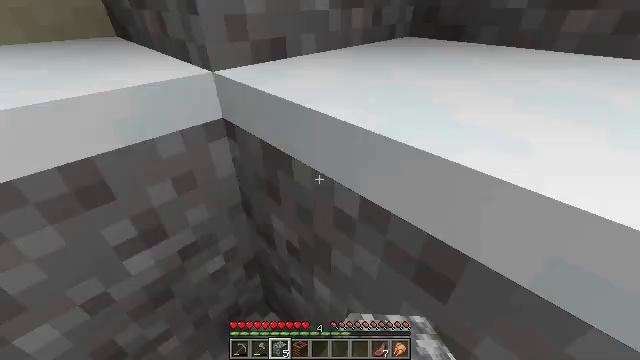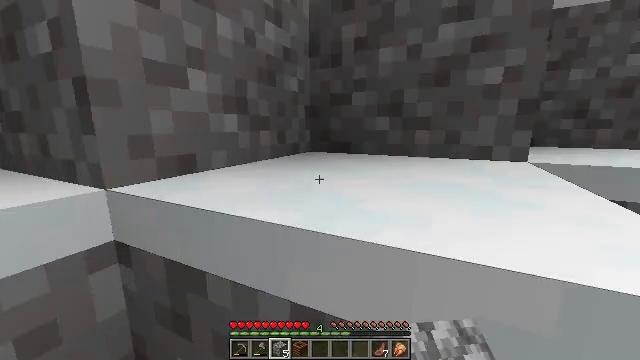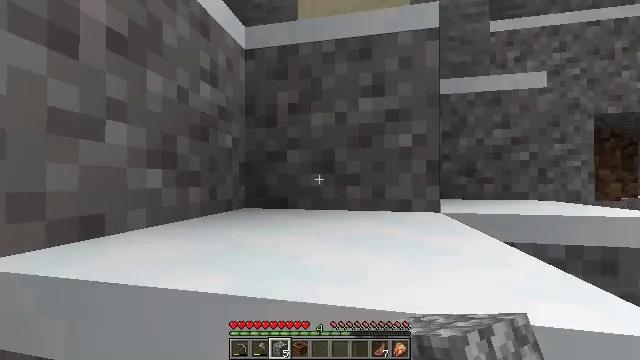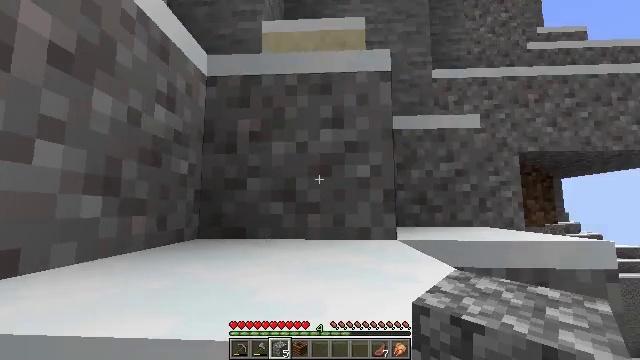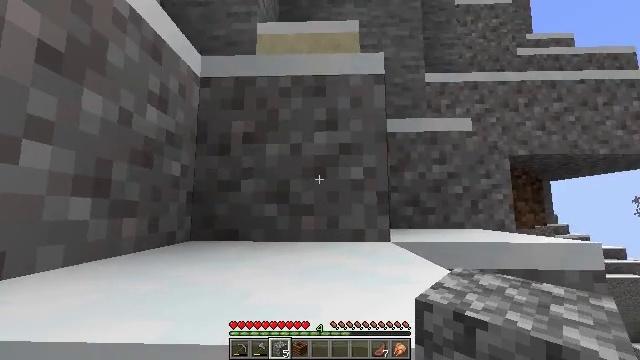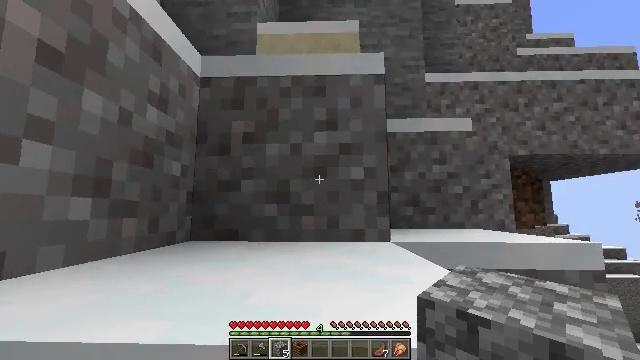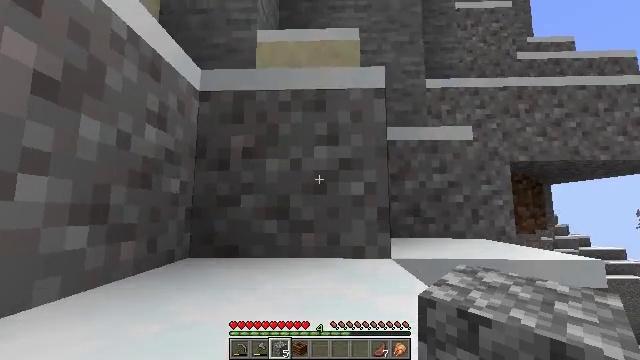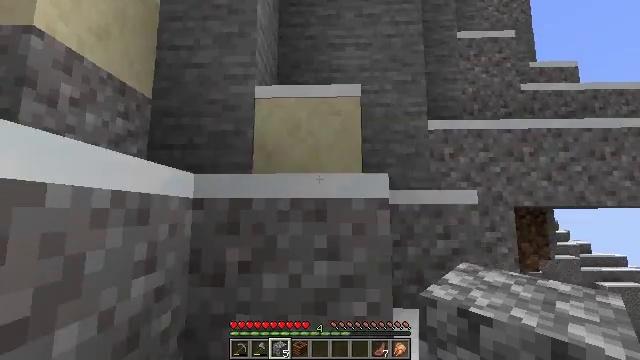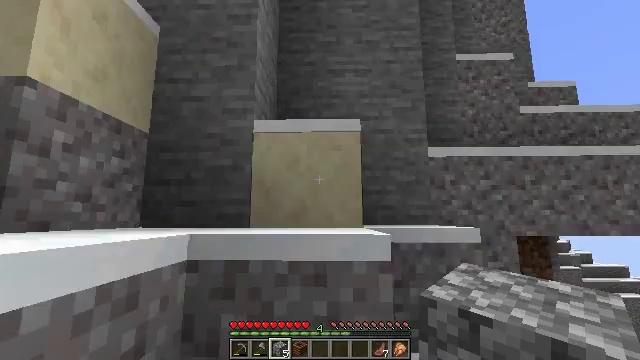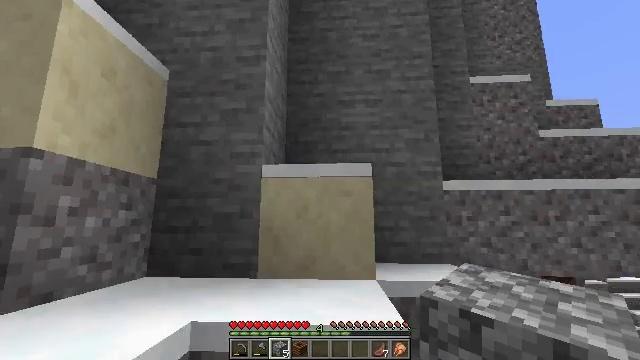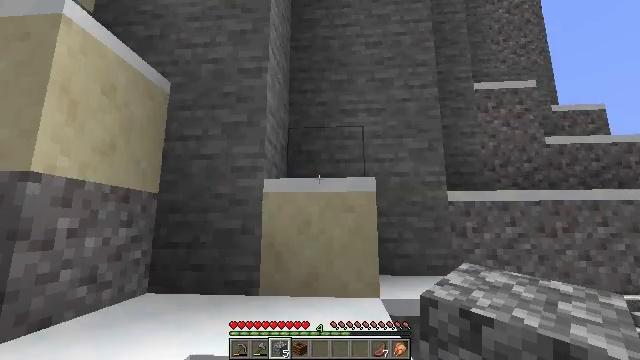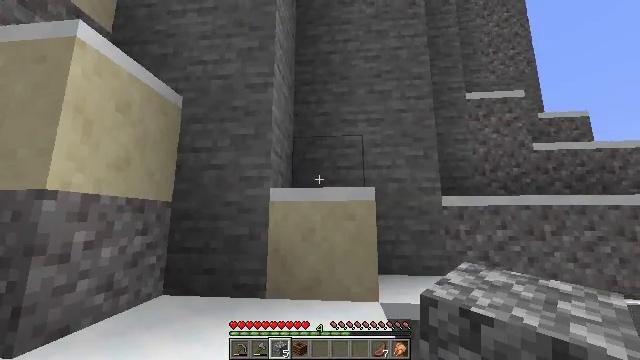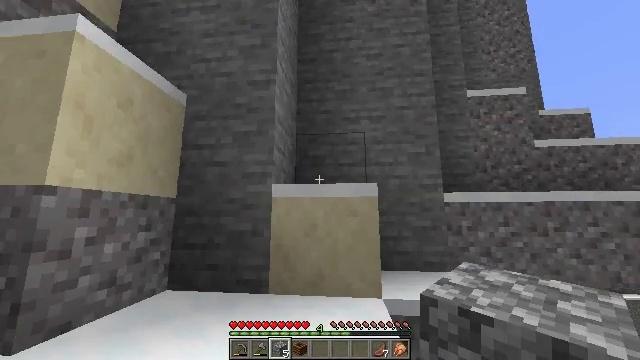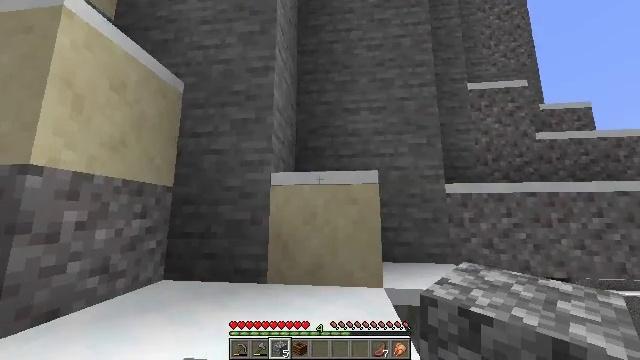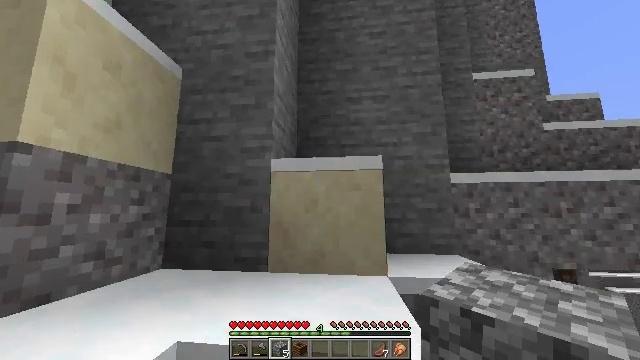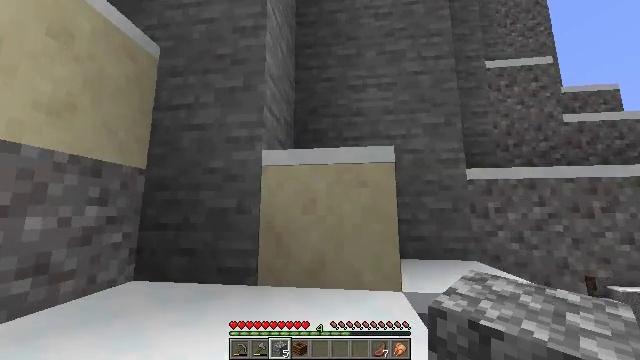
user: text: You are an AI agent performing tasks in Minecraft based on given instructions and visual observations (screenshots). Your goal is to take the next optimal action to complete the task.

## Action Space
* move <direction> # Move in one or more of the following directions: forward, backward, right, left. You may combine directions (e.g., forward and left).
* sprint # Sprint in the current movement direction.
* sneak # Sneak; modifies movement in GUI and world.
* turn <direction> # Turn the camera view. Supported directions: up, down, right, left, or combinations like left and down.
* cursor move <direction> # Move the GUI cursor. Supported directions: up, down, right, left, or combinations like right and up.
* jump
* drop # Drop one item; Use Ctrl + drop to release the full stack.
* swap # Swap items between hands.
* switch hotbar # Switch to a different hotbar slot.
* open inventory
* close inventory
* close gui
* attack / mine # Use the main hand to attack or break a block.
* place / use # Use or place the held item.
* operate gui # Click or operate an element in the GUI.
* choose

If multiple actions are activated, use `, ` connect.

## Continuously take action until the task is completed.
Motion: motion action
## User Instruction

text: Break the lime bed to pick it up.
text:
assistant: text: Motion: sneak, turn right and up
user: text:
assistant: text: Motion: sneak, turn right and up
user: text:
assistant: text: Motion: sneak, turn right and up
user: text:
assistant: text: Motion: sneak, turn right
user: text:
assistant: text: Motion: move forward, sneak
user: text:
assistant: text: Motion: move forward, sneak, jump
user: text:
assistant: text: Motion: move forward, jump
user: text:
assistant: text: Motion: move forward, turn up, jump
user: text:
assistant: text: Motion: move forward, sprint, turn left and up, jump
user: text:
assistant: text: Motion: move forward, sprint, jump
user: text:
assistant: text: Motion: move forward, sprint, jump
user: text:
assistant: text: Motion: move forward, sprint, jump
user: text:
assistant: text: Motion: move forward, sprint
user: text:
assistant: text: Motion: move forward, sprint
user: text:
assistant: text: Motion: move forward, sprint
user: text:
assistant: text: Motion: move forward, sprint, turn down
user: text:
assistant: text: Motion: sprint, turn down
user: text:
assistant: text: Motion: turn down
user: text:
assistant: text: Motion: turn down
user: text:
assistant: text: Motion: no_op
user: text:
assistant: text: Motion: turn left
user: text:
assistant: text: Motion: turn left and up
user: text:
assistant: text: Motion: move forward, turn left and up
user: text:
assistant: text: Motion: move forward, turn left and up
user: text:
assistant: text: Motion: move forward, turn up
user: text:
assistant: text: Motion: move forward, turn right, jump
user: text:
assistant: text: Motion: move forward, jump
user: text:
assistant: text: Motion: move forward, jump
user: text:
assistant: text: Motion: move forward, turn right and up, jump
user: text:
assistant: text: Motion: move forward, turn right and up